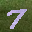
Label: 7